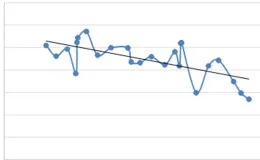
Clinical course of the patient before desensitization and under long-term therapy with colomycin. (A) FEV1 trend before desensitization with colomycin, years 2006-2010.
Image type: pathology (masson_trichrome)